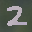
Label: 2